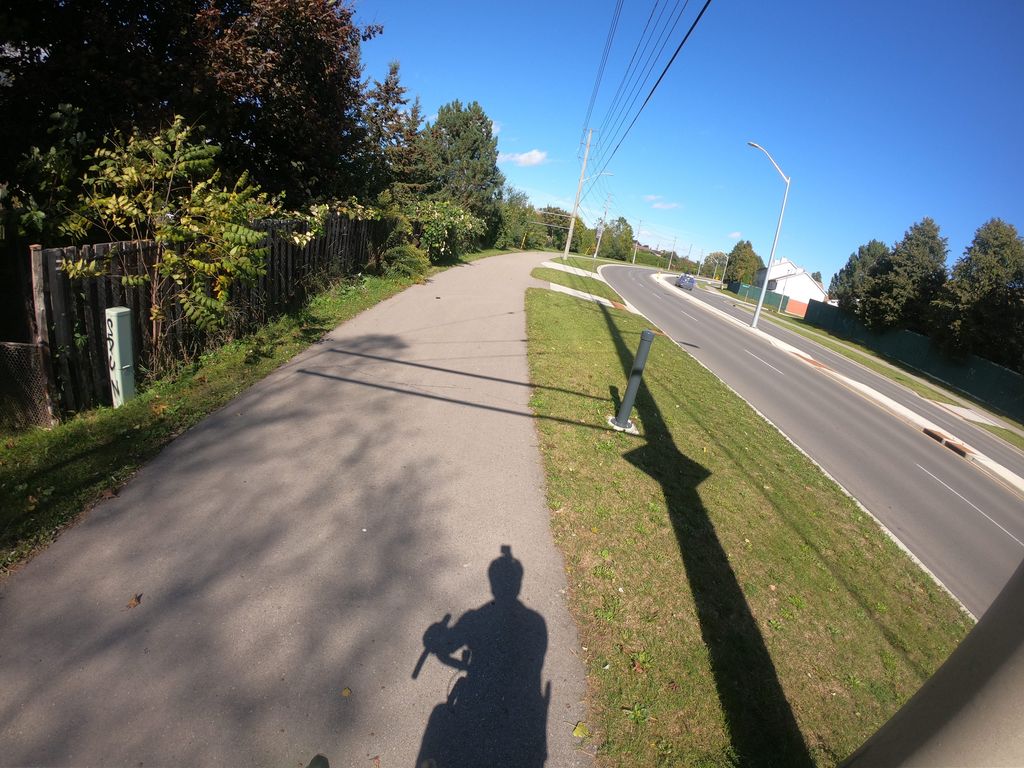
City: kitchener-waterloo